Question:
Hello Friends.
This is my demo game screen-shoot. Here i am using three buttons. Right-bottom button is used for jump and left-bottom buttons used for move left and right.
I have some questions
1) should i use linearImpuls for jump body??
2) For move right and left which types of force i applied???
PLease tell me i am confusing to use linearImpuls, applyforce and linearVelocity.
Thanks in advance
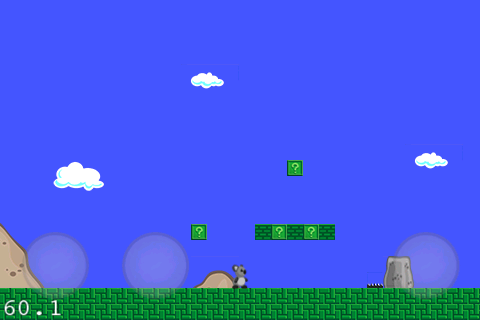
Answer: For move left/right you can use velocity. When you need to stop your character, just set velocity to (0.f, 0.f). For jumps use impulse. If your b2World has gravity, it will calculate jump trajectory by itself.